Field crop: maize
Growth stage: 2
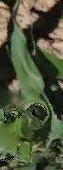
Species: maize